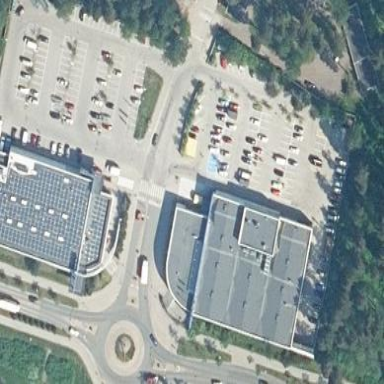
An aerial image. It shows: Retail building.